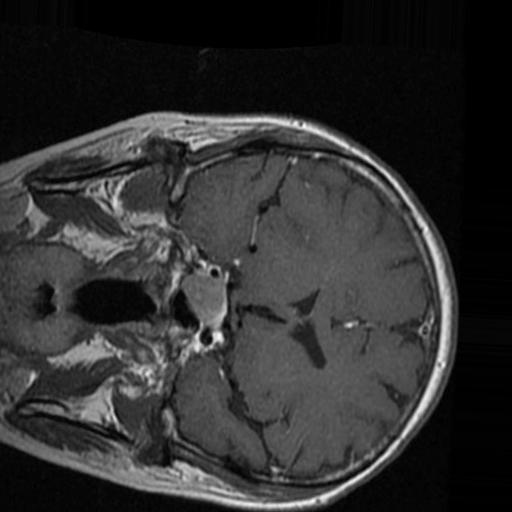
Label: brain_tumor